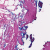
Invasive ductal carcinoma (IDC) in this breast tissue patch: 0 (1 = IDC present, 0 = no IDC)